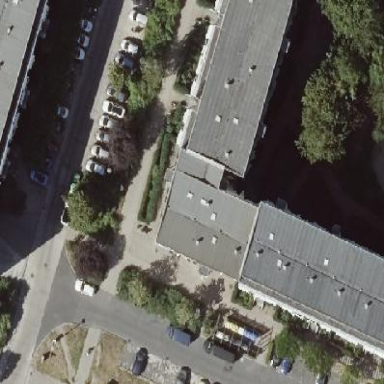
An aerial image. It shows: Flat-roofed apartment building.